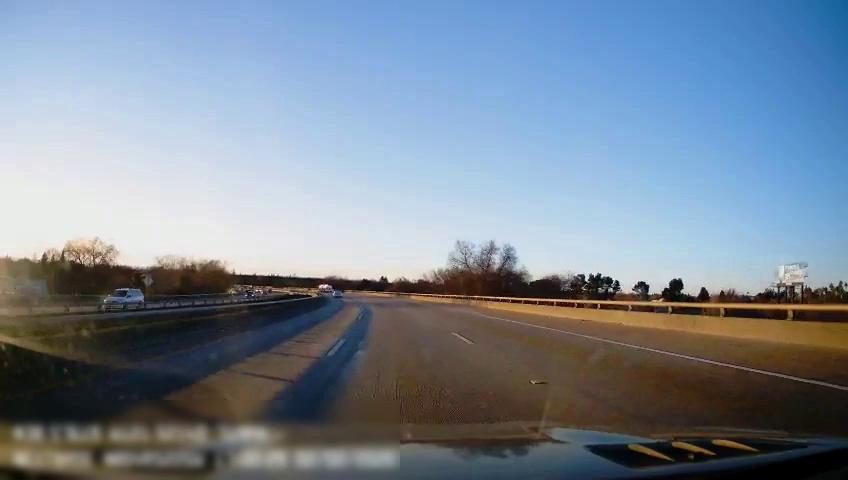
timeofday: Day
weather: Sunny
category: Drivable Space
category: Drivable Space
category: Vehicles | Car
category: Vehicles | Truck
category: Vehicles | Van
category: Vehicles | Car
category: Lanes | Current Lane
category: Lanes | Current Lane
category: Lanes | Alternate Lane